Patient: sex M, age 38
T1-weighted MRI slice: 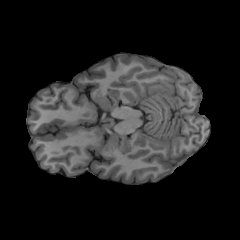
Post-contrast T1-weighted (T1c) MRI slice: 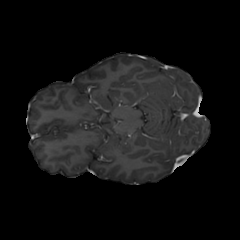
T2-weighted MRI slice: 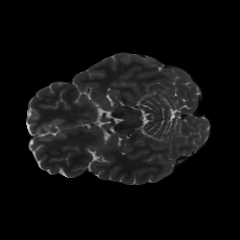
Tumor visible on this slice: no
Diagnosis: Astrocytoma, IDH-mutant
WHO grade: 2